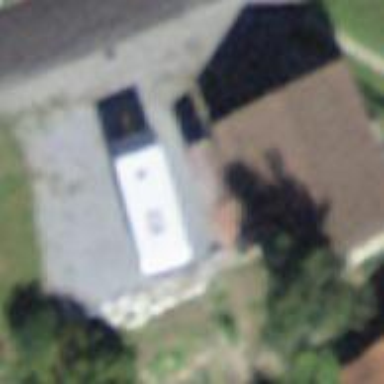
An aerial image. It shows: Garage.